Field crop: tomato
Growth stage: 1
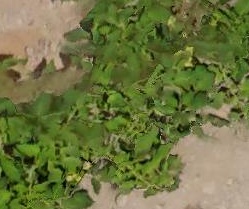
Species: tomato